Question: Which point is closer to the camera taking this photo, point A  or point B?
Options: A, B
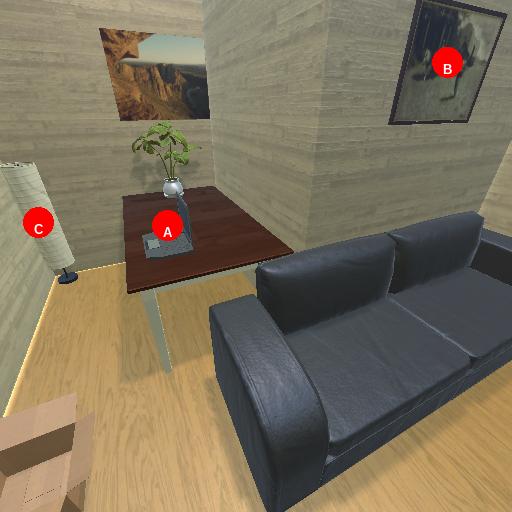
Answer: A